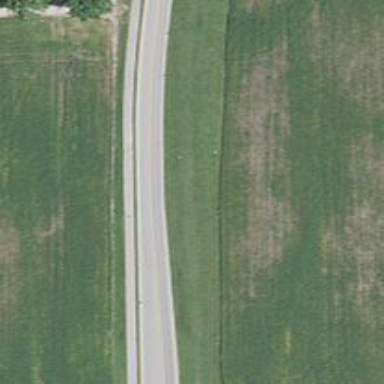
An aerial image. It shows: Asphalt cycleway.